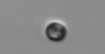
Label: nanoplankton_mix